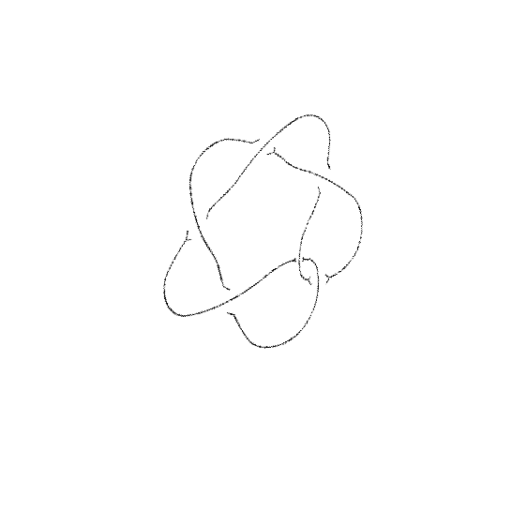
Crossing number: 6